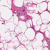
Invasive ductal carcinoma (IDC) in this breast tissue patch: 0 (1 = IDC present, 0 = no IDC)